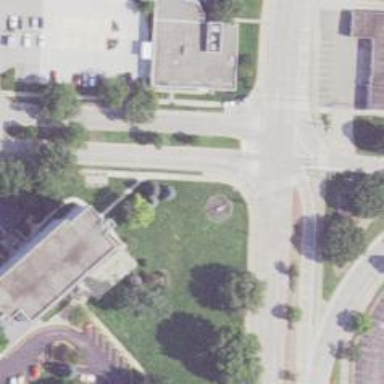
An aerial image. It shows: Footway located on traffic island.